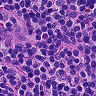
Metastatic tissue present: no